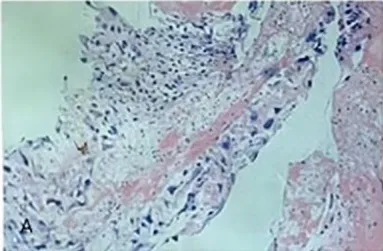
Is a partial enlargement of figure.
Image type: pathology (congo_red)